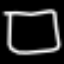
Label: square